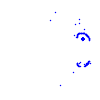
Particle: kaon